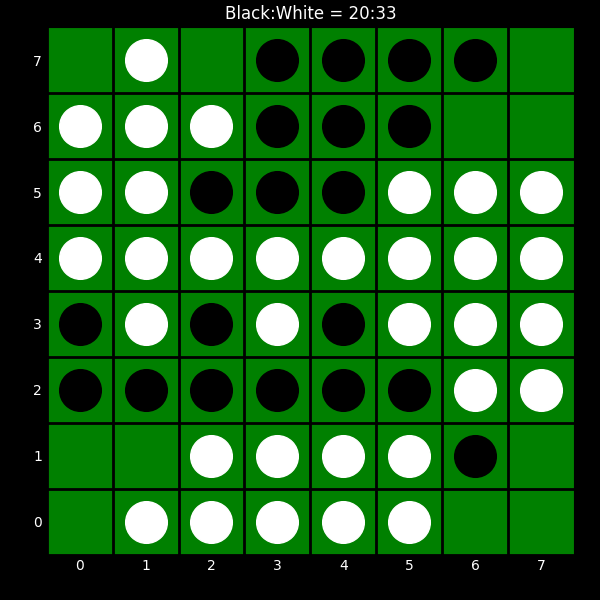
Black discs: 20
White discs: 33